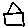
Label: house